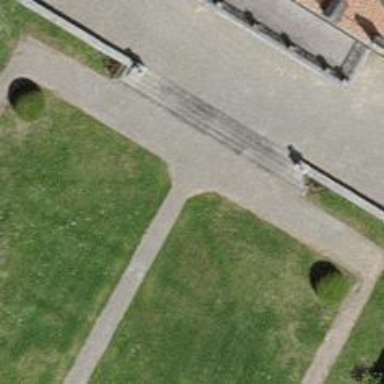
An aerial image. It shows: Set of steps on the road.